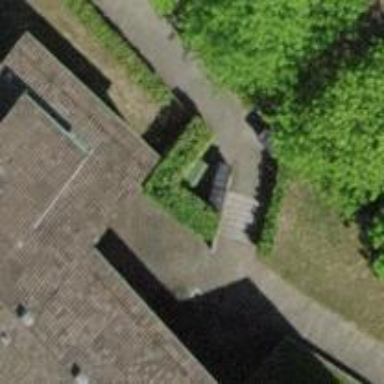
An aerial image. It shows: Set of concrete steps.